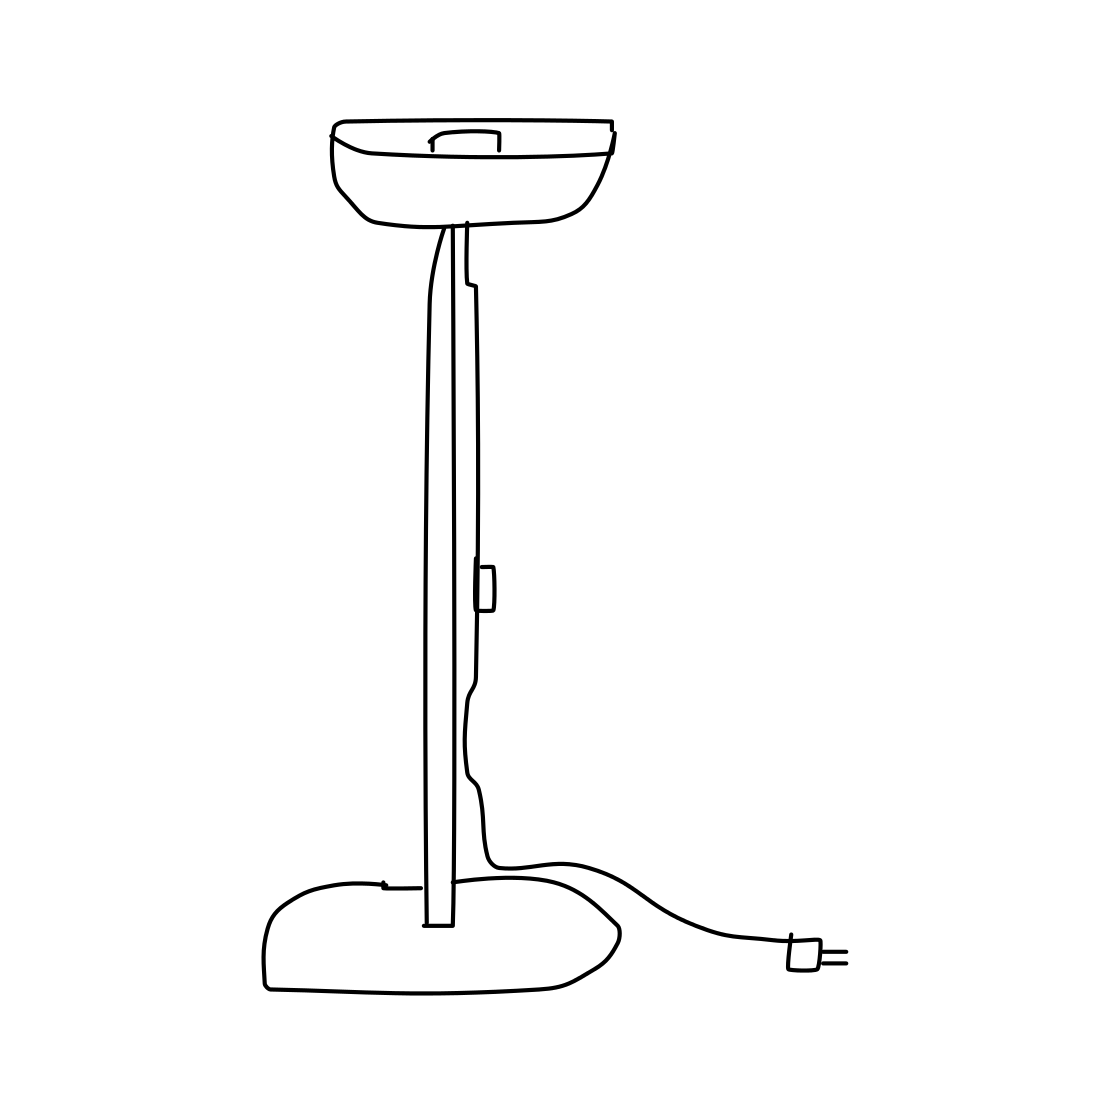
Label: floor lamp